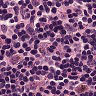
Metastatic tissue present: no